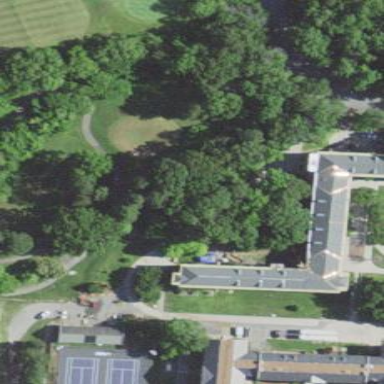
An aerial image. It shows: Dormitory building.